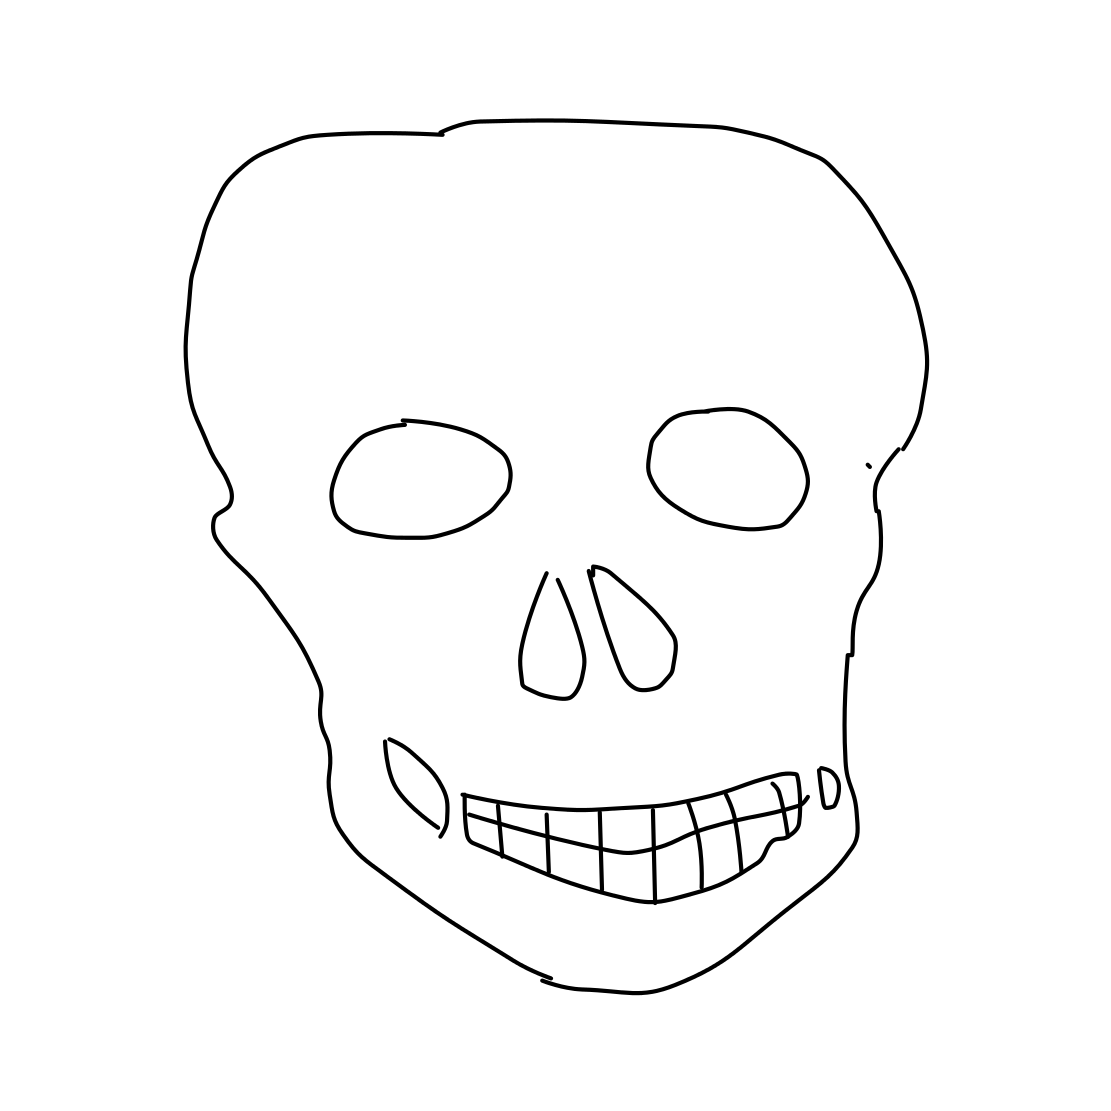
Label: skull